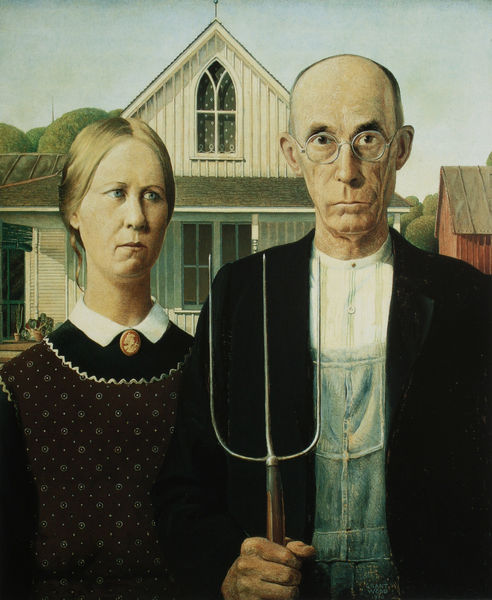
Titel: American Gothic
Künstler: Grant Wood
Standort: Chicago (Illinois)
Institution: The Art Institute of Chicago
Schlagwörter: baum, blau, gemälde, hand, himmel, mann, schatten, weiß, bäume, blumen, fenster, frau, kleid, licht, mund, schwarz, blick, dach, haus, hochformat, muster, blond, hemd, jacke, augen, blicke, gesicht, kragen, portrait, porträt, häuser, kirche, paar, pflanze, pflanzen, augenbrauen, brosche, kinn, knopf, lippen, locke, scheitel, balkon, schürze, bäuerin, kette, dächer, giebel, amerika, jeans, ernst, glatze, weste, bauer, doppelportrait, veranda, alter, medaillon, schlicht, brille, ehepaar, prediger, handwerk, portät, spitzbogen, usa, latzhose, holzhaus, gabel, hasu, blechdach, rün, gemme, pietismus, mistgabel, heugabel, zinken, einwanderer, hal, american, forke, farmer, gaffel, geschichtsbuch, grepe, halblatze, jeanshose, pilgrim, quäcker, grant, gothic, desperate housewifes